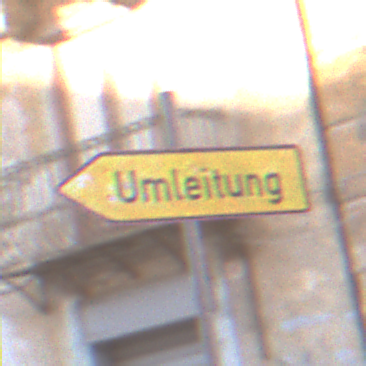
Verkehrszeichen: UmleitungswegweiserLinksweisend
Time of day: MorningAfternoon
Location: Outdoor (Urban)
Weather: PartlyCloudy
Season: NotSpecified
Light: Natural